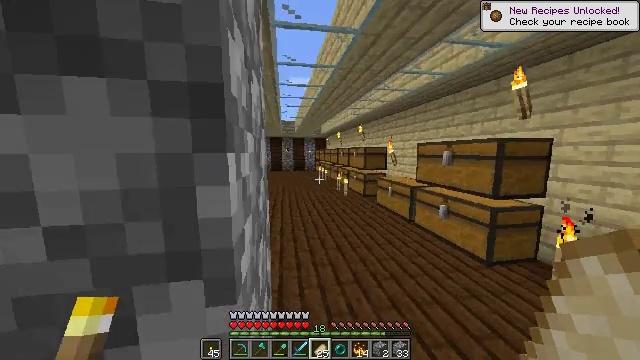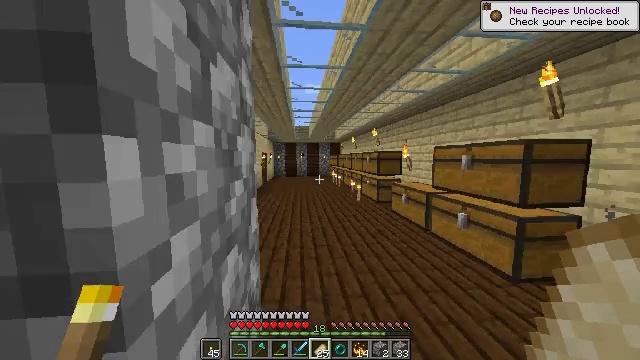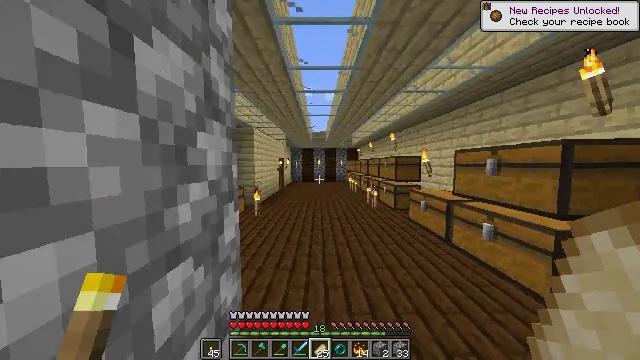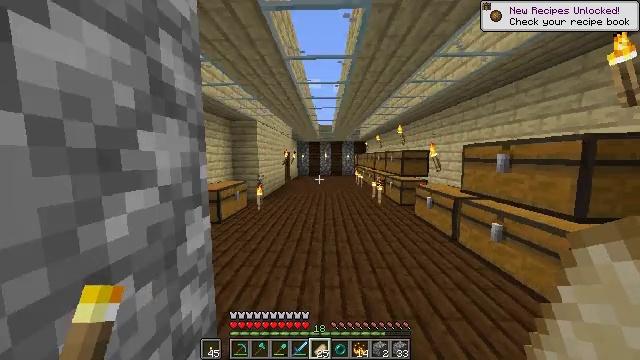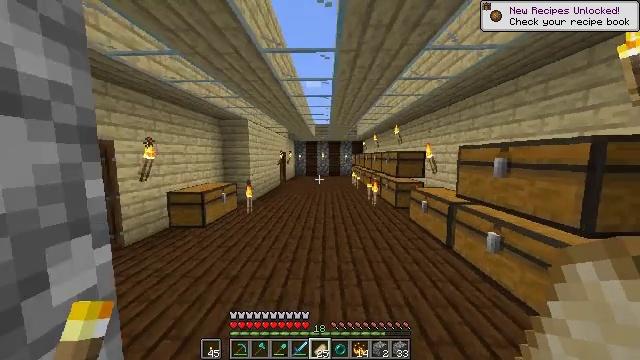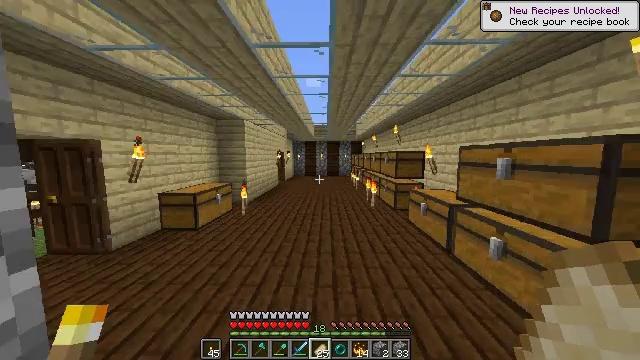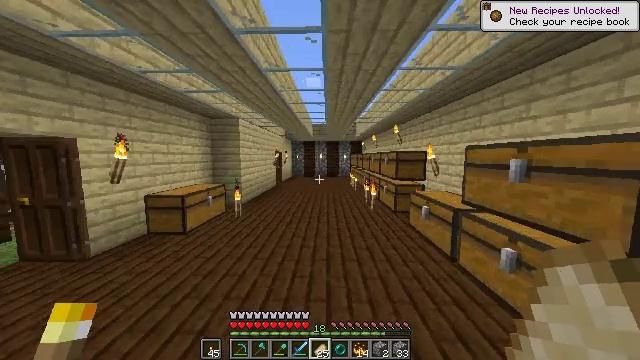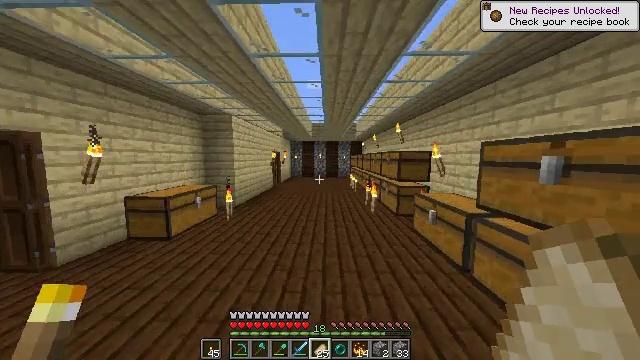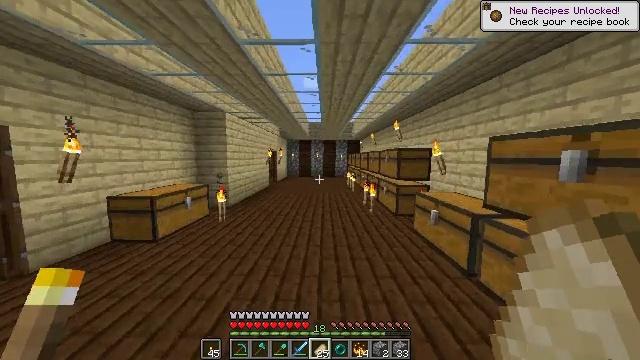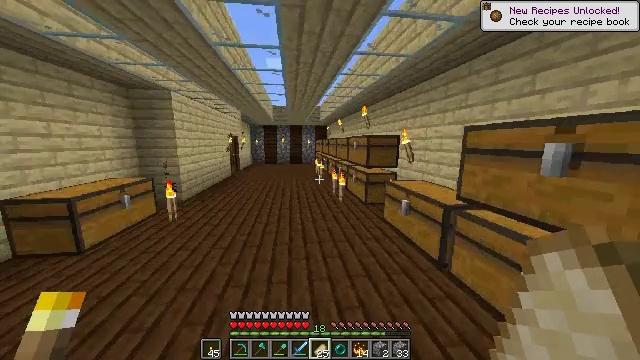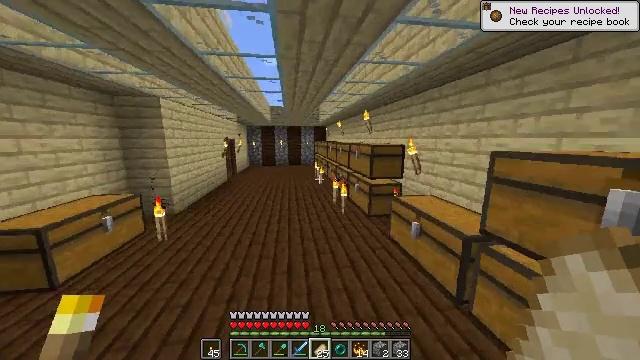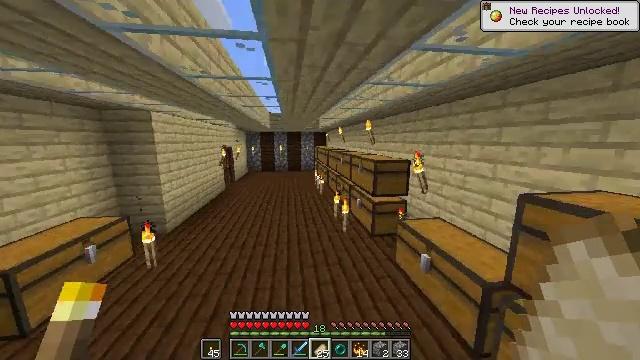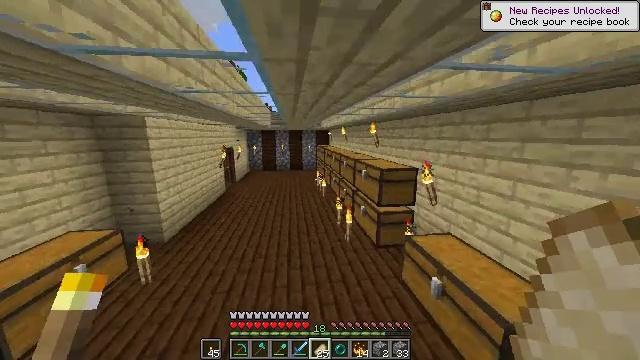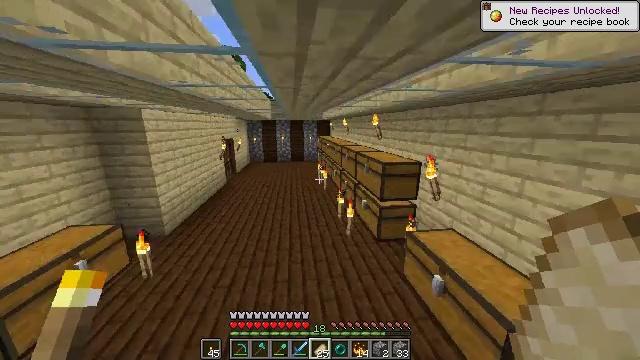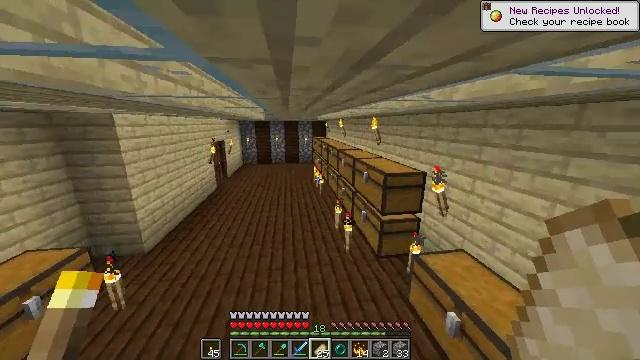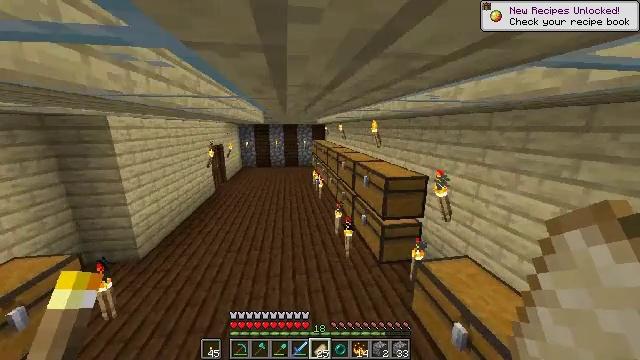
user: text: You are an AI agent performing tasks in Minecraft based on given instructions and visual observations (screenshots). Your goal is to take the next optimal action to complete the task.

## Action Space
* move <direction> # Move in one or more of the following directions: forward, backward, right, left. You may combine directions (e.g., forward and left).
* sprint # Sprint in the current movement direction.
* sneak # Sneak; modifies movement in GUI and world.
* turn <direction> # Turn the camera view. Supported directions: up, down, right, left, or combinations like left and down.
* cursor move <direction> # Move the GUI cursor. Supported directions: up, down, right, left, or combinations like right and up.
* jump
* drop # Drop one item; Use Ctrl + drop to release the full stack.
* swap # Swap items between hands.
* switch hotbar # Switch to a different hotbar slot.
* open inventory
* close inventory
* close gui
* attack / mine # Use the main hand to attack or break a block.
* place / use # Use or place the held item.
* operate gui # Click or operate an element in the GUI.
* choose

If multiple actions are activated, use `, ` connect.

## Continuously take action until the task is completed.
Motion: motion action
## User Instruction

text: Use an ender pearl and blaze powder to craft an ender eye.
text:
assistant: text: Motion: move forward and move right, sprint, turn left and up
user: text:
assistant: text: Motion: move forward and move right, sprint, turn left and up
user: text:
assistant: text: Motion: move forward and move right, sprint, turn left and down
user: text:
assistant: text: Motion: move forward, sprint
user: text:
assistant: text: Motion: move forward, sprint
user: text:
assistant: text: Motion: move forward, sprint
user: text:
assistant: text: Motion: move forward, sprint
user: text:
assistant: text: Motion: move forward, sprint
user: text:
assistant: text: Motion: move forward, sprint, turn right and down
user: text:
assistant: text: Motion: move forward, sprint, jump
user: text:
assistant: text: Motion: move forward, sprint, jump
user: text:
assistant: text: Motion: move forward, sprint, turn down, jump
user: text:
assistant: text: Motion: move forward, sprint, turn down, jump
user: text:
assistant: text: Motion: move forward, sprint, turn right
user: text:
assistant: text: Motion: move forward, sprint
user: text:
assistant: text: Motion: move forward, sprint
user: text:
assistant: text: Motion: move forward, sprint
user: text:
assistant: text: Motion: move forward, sprint
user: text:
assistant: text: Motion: move forward, sprint, turn right
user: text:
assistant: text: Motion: move forward, sprint
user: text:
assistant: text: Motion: move forward, sprint
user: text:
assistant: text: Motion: move forward, sprint
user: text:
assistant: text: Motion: move forward, sprint
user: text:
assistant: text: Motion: move forward, sprint
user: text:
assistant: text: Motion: move forward, sprint, turn right
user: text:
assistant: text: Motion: move forward, sprint
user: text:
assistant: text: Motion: move forward and move left, sprint
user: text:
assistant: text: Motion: move forward and move left, sprint, turn right and up
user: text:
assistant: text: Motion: move forward and move left, sprint, turn right and up
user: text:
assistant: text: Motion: move forward and move left, sprint